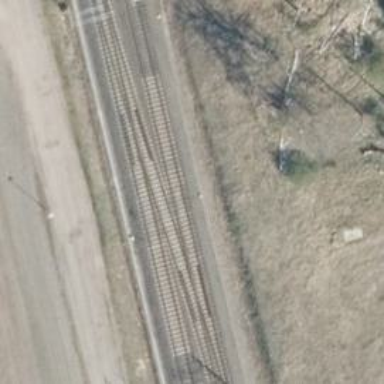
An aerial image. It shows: Railway track with contact line for electrification.